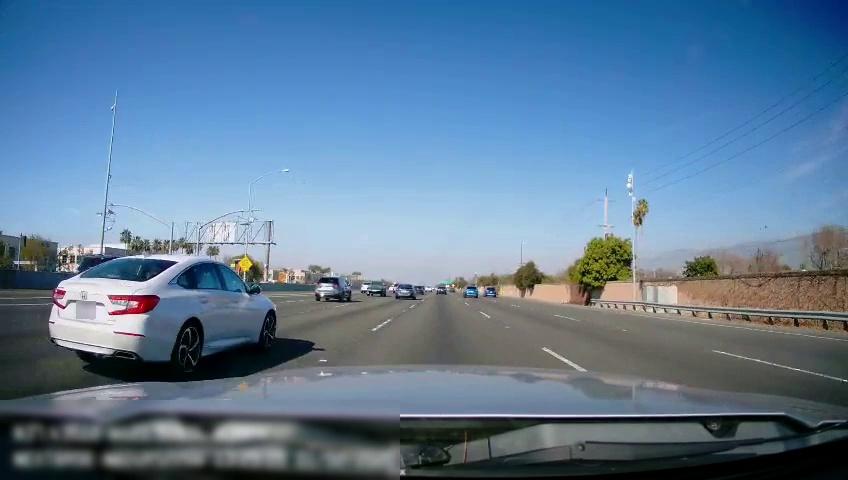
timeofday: Day
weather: Sunny
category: Drivable Space
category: Vehicles | SUV
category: Vehicles | SUV
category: Vehicles | SUV
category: Vehicles | SUV
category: Vehicles | SUV
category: Vehicles | Truck
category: Vehicles | Car
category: Vehicles | Car
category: Vehicles | SUV
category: Vehicles | Car
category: Vehicles | SUV
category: Lanes | Alternate Lane
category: Lanes | Alternate Lane
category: Lanes | Alternate Lane
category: Lanes | Current Lane
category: Lanes | Alternate Lane
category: Lanes | Alternate Lane
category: Lanes | Alternate Lane
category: Lanes | Alternate Lane
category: Lanes | Alternate Lane
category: Traffic | Signs